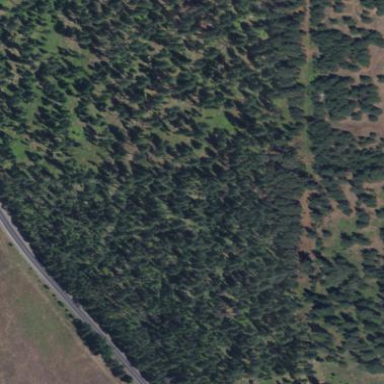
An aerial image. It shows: Forest with mixture of leaf types and cycles.